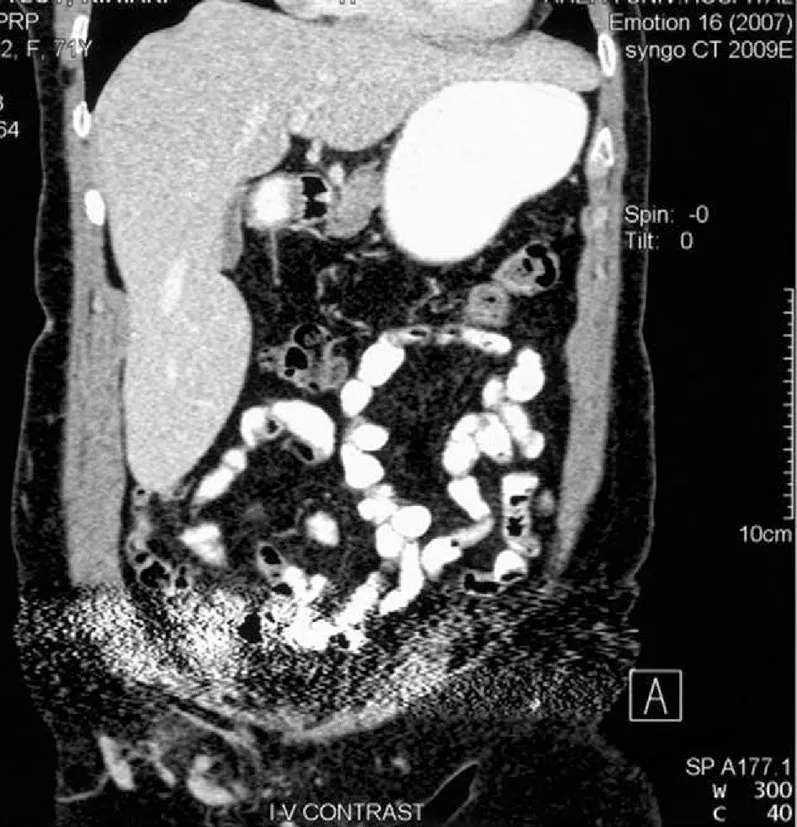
Riedel lobe as homogeneous mass (24 cm) pedunculated from the right lobe of the liver.
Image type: radiology (ct)